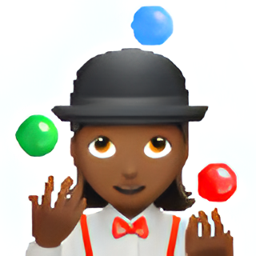
Name: woman juggling type 5
Emoji: 🤹🏾‍♀️
Group: People & Body
Sub-group: person-sport